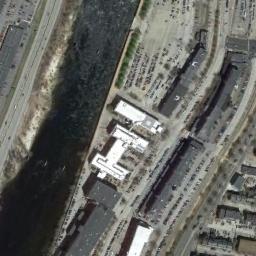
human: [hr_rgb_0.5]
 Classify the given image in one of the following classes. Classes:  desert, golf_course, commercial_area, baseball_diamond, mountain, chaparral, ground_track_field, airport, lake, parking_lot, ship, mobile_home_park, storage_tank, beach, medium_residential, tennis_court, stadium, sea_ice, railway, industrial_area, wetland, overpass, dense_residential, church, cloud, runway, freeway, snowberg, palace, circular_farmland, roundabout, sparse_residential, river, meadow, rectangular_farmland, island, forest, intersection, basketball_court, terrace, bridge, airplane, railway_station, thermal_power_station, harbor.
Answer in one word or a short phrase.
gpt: commercial_area